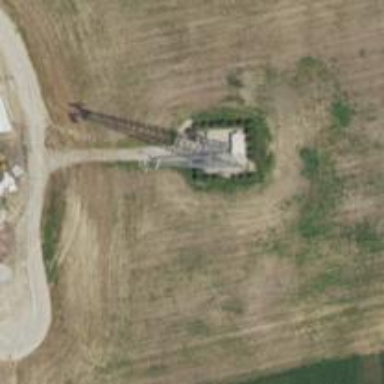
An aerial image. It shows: Man-made mast used for communication purposes.